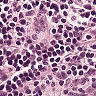
Metastatic tissue present: no